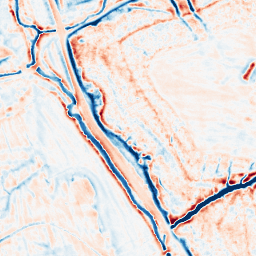
Category: edge_preserving
Decomposition family: bilateral
Decomposition parameters: d: 15
sigma_color: 150
sigma_space: 75
Upsampling method: bilinear
Upsampling parameters: scale: 4
Upsampling scale: 4